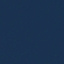
Land use / land cover class: SeaLake